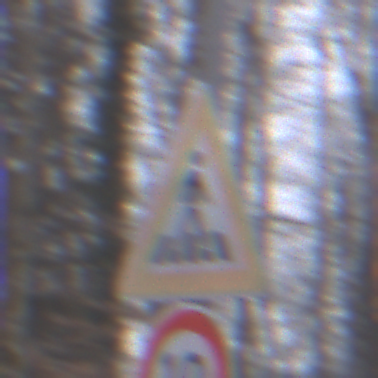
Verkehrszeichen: FussgaengerueberwegLinks
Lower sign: Geschwindigkeit10
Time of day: Midday
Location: Outdoor (Nature)
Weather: Overcast
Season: Autumn
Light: Natural